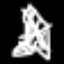
Label: The Eiffel Tower